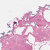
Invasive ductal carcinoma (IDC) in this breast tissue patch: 0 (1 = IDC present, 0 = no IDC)